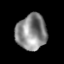
Tissue: lung
Cell type: Endothelial cells
Senescence score: 0.5873
Nuclear area (px): 1061
Mean DAPI intensity: 137.014